Interaction volume radius: 5 \u00c5
Interaction volume height: 25 \u00c5
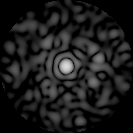
Disorder parameter: 0.8325